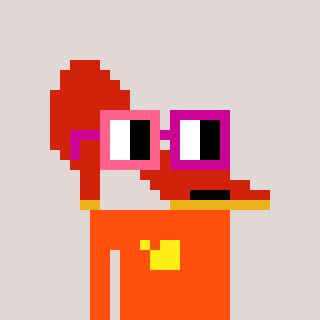
a pixel art character with square pink and red glasses, a highheel-shaped head and a orange-colored body on a warm background